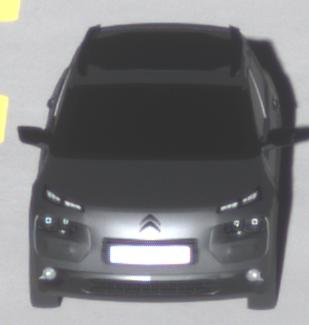
Make: Citroen
Model: C4 Cactus PureTech 75
Detailed model: C4 Cactus
Model produced from: 2014/09
Model produced until: 2015/03
Doors: 5
Color: gray
Road condition: dry road
Daytime: morning or afternoon
Contrast: high contrast